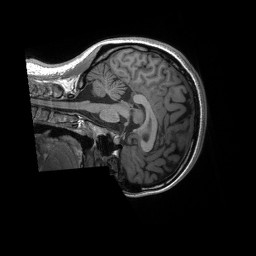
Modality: T1w
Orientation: sagittal
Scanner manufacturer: siemens
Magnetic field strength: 3 T
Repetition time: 2.4 s
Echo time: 0.00224 s